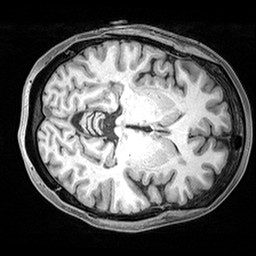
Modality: T1w
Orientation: axial
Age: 36
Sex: female
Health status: healthy
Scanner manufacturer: siemens
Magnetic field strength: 3 T
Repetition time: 2.4 s
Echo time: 0.00217 s